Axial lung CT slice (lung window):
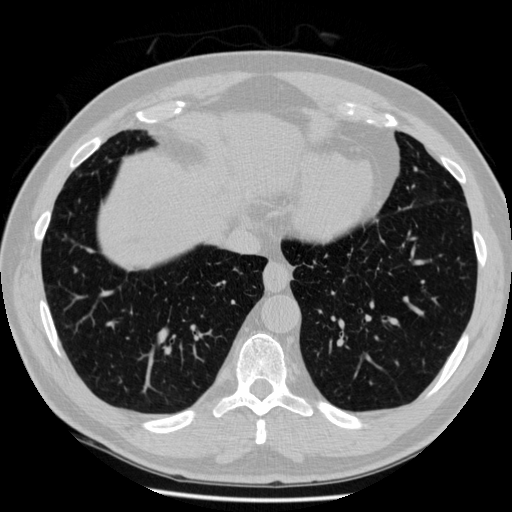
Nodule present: no